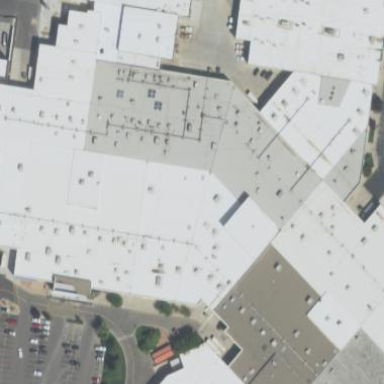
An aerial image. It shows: Retail building in mall.